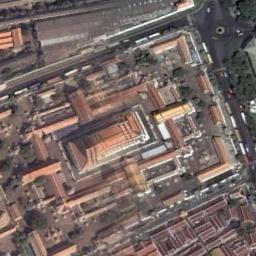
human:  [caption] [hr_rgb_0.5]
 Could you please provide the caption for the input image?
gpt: The palace is on the grass surrounded by buildings .

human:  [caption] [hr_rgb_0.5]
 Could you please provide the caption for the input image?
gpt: The palace is surrounded by trees .

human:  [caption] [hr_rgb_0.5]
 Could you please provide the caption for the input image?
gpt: There are many trees of different sizes beside the palace .

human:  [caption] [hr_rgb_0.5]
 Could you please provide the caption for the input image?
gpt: There are brown buildings and walls in the palace .

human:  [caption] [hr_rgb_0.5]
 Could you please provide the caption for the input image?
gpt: The brown palace has lots of palaces of different sizes .